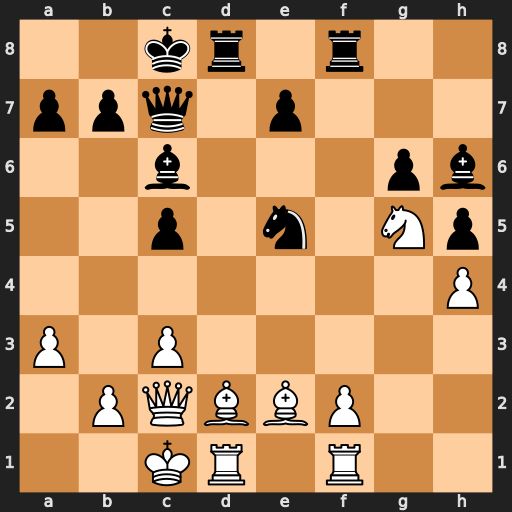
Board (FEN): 2kr1r2/ppq1p3/2b3pb/2p1n1Np/7P/P1P5/1PQBBP2/2KR1R2
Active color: w
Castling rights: -
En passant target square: -
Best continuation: Ne6 Rxd2 Rxd2 Qd6 Nxf8